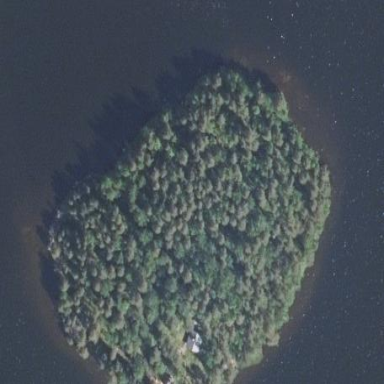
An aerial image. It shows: Island covered with woodland.